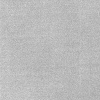
Atmospheric dust classification: dusty